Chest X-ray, PA view. Patient: 26 years old, sex F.
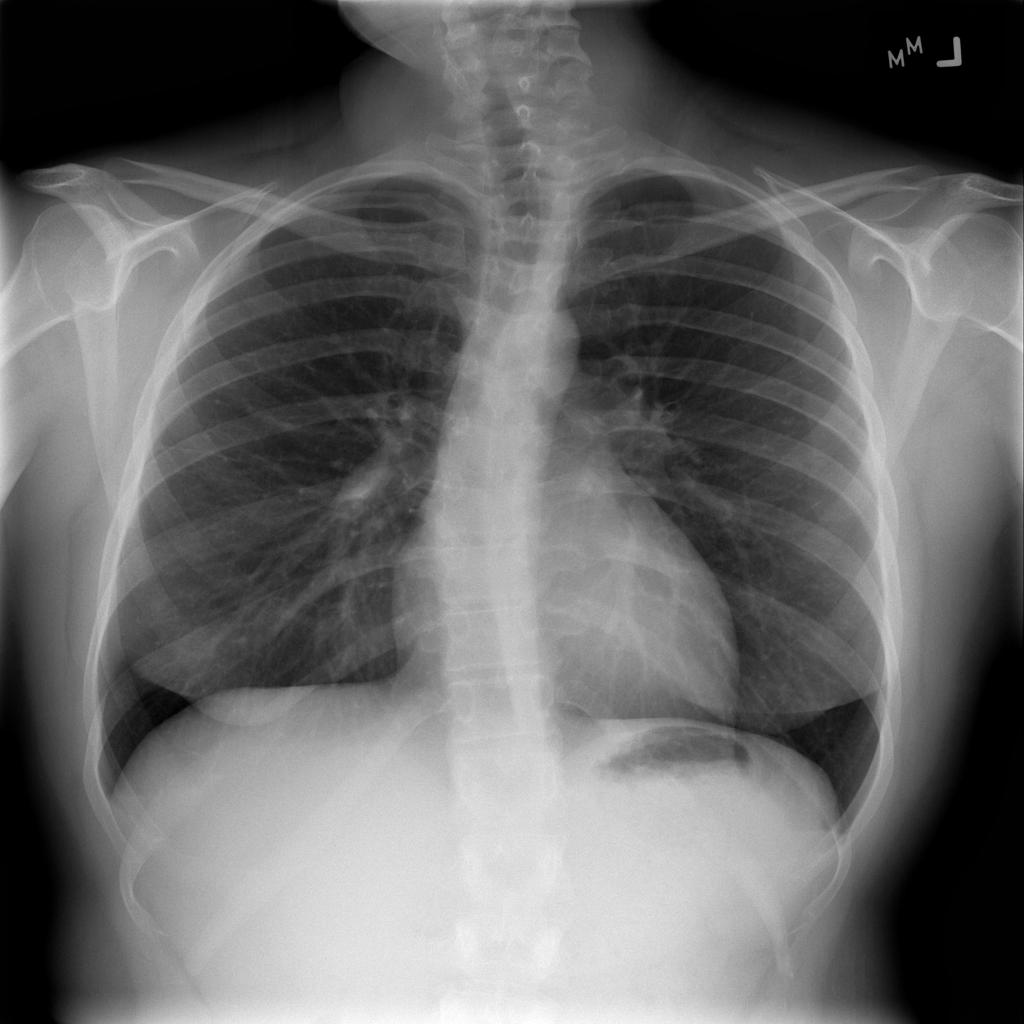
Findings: No Finding